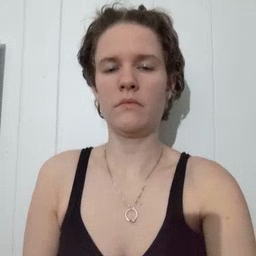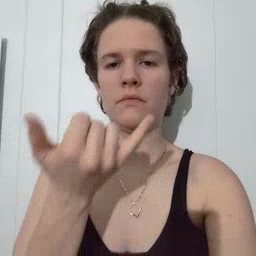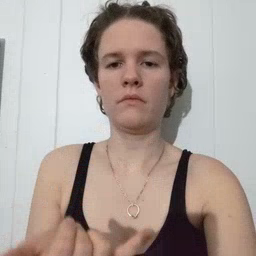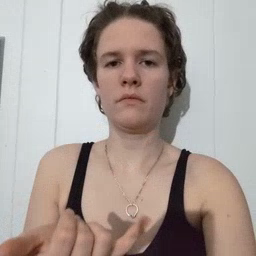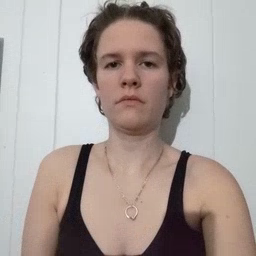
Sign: now